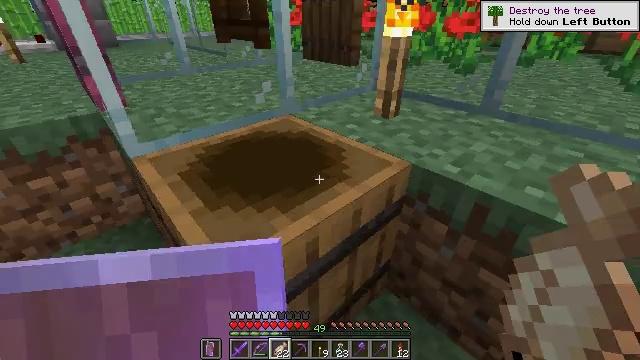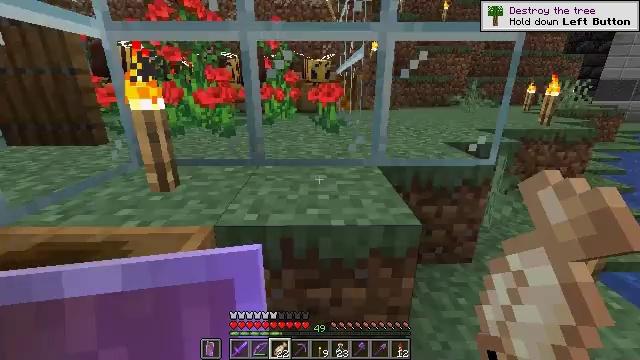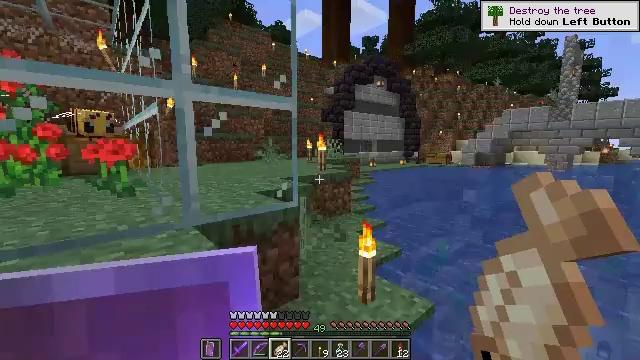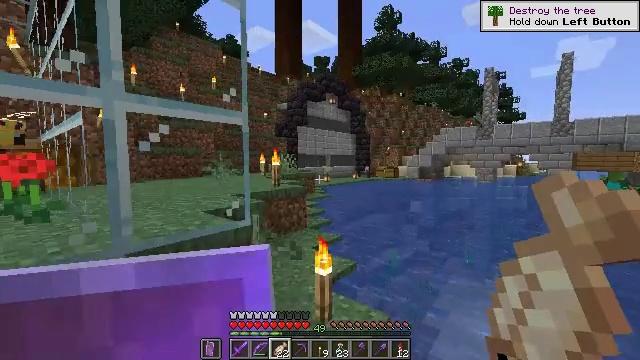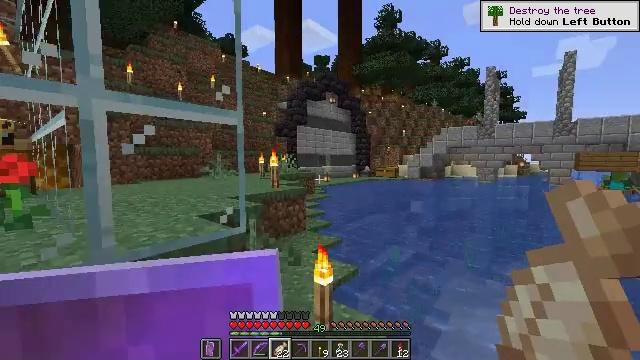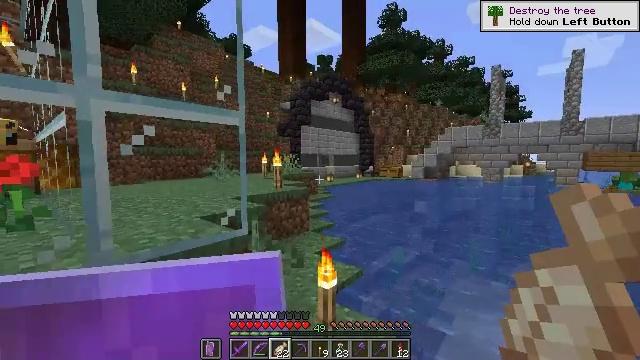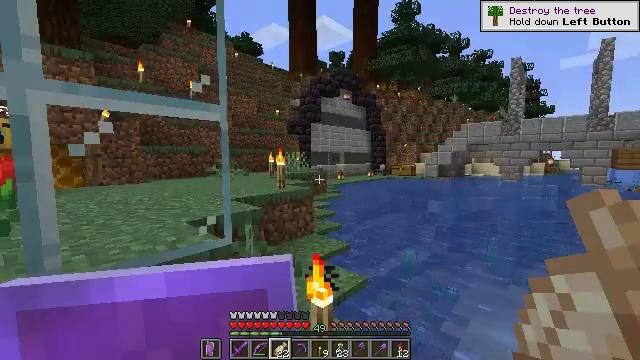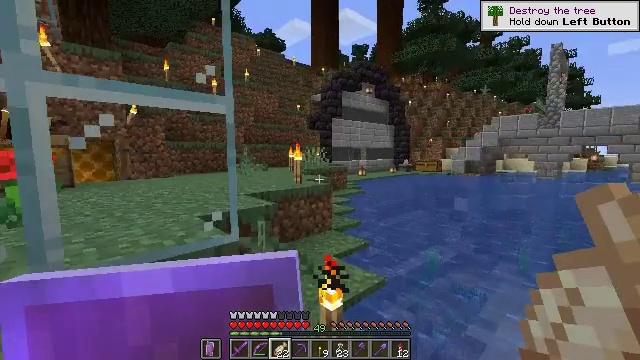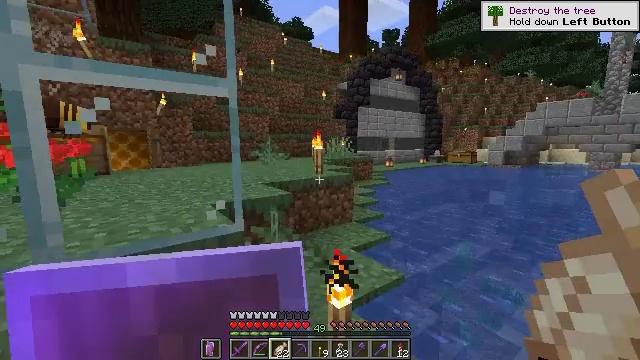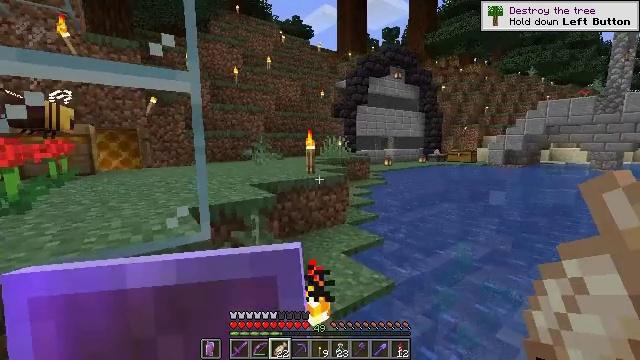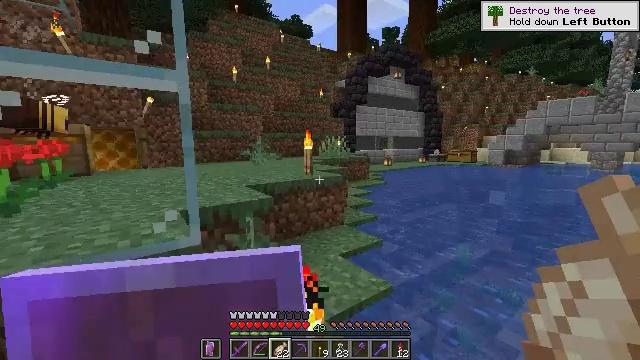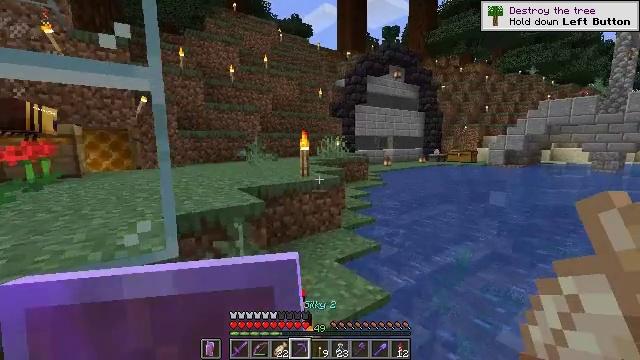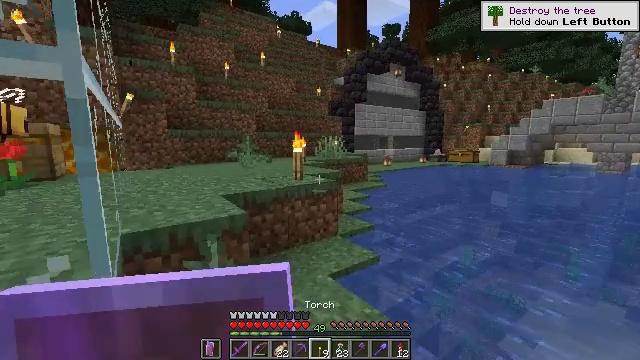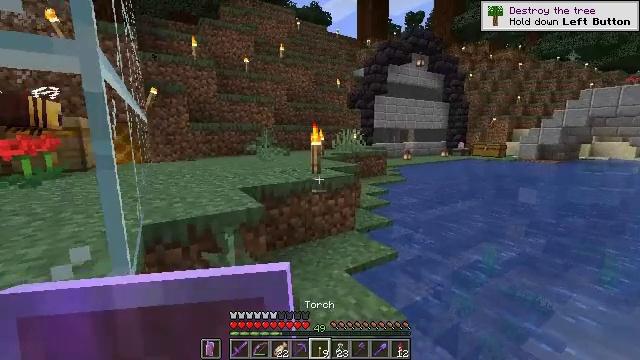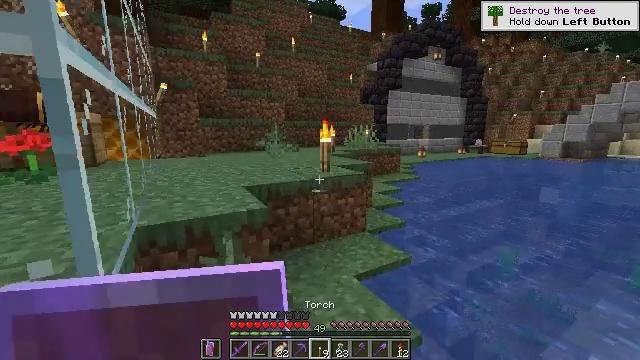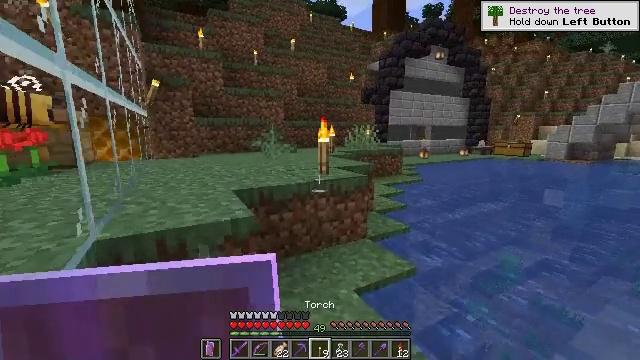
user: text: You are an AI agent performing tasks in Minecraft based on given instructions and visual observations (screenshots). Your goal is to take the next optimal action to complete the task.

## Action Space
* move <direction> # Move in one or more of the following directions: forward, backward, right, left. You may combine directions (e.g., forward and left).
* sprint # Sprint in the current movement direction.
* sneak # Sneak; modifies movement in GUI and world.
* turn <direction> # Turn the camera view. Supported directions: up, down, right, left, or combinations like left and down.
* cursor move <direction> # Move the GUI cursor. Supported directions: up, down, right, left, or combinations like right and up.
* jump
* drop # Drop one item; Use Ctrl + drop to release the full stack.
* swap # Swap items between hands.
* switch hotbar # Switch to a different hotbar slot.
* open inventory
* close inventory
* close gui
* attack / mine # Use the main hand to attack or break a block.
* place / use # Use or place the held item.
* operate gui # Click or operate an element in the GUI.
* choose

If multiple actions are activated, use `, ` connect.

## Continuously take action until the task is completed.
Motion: motion action
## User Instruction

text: Use honey bottles to craft a honey block.
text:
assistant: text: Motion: turn right and up
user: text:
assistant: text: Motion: turn right and up
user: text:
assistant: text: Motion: move forward, turn right and up
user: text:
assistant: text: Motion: move forward
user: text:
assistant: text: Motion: move forward and move right
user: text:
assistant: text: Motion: move forward and move right, turn left
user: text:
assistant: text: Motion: move forward and move right, turn left and down
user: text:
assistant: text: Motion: move forward and move right, turn left and down
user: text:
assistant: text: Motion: move forward and move right
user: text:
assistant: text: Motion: move forward
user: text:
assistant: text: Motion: move forward
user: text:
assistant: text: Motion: move forward
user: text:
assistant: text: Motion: move forward, turn left and down
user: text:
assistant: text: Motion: move forward, turn left
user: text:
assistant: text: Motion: move forward
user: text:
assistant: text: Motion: move forward
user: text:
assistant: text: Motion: move forward, turn left
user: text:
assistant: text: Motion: move forward, sprint, turn left
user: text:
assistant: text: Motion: move forward, sprint
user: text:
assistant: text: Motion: move forward, sprint
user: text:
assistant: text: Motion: move forward, sprint
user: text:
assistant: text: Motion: move forward, sprint
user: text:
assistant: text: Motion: move forward, sprint
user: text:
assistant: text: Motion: move forward, sprint
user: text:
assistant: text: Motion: move forward, sprint, turn left and down
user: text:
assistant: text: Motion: move forward, sprint, turn left and down, jump
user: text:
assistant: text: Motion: move forward, sprint, jump
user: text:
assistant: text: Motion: move forward, sprint, jump
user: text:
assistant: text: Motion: move forward, sprint, jump
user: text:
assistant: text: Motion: move forward, sprint, turn left